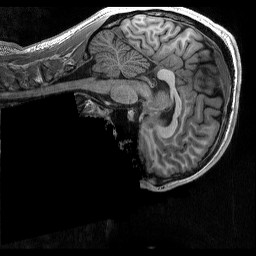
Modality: T1w
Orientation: sagittal
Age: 23
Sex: male
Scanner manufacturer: siemens
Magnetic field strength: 3 T
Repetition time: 2.3 s
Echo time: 0.00298 s